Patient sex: F
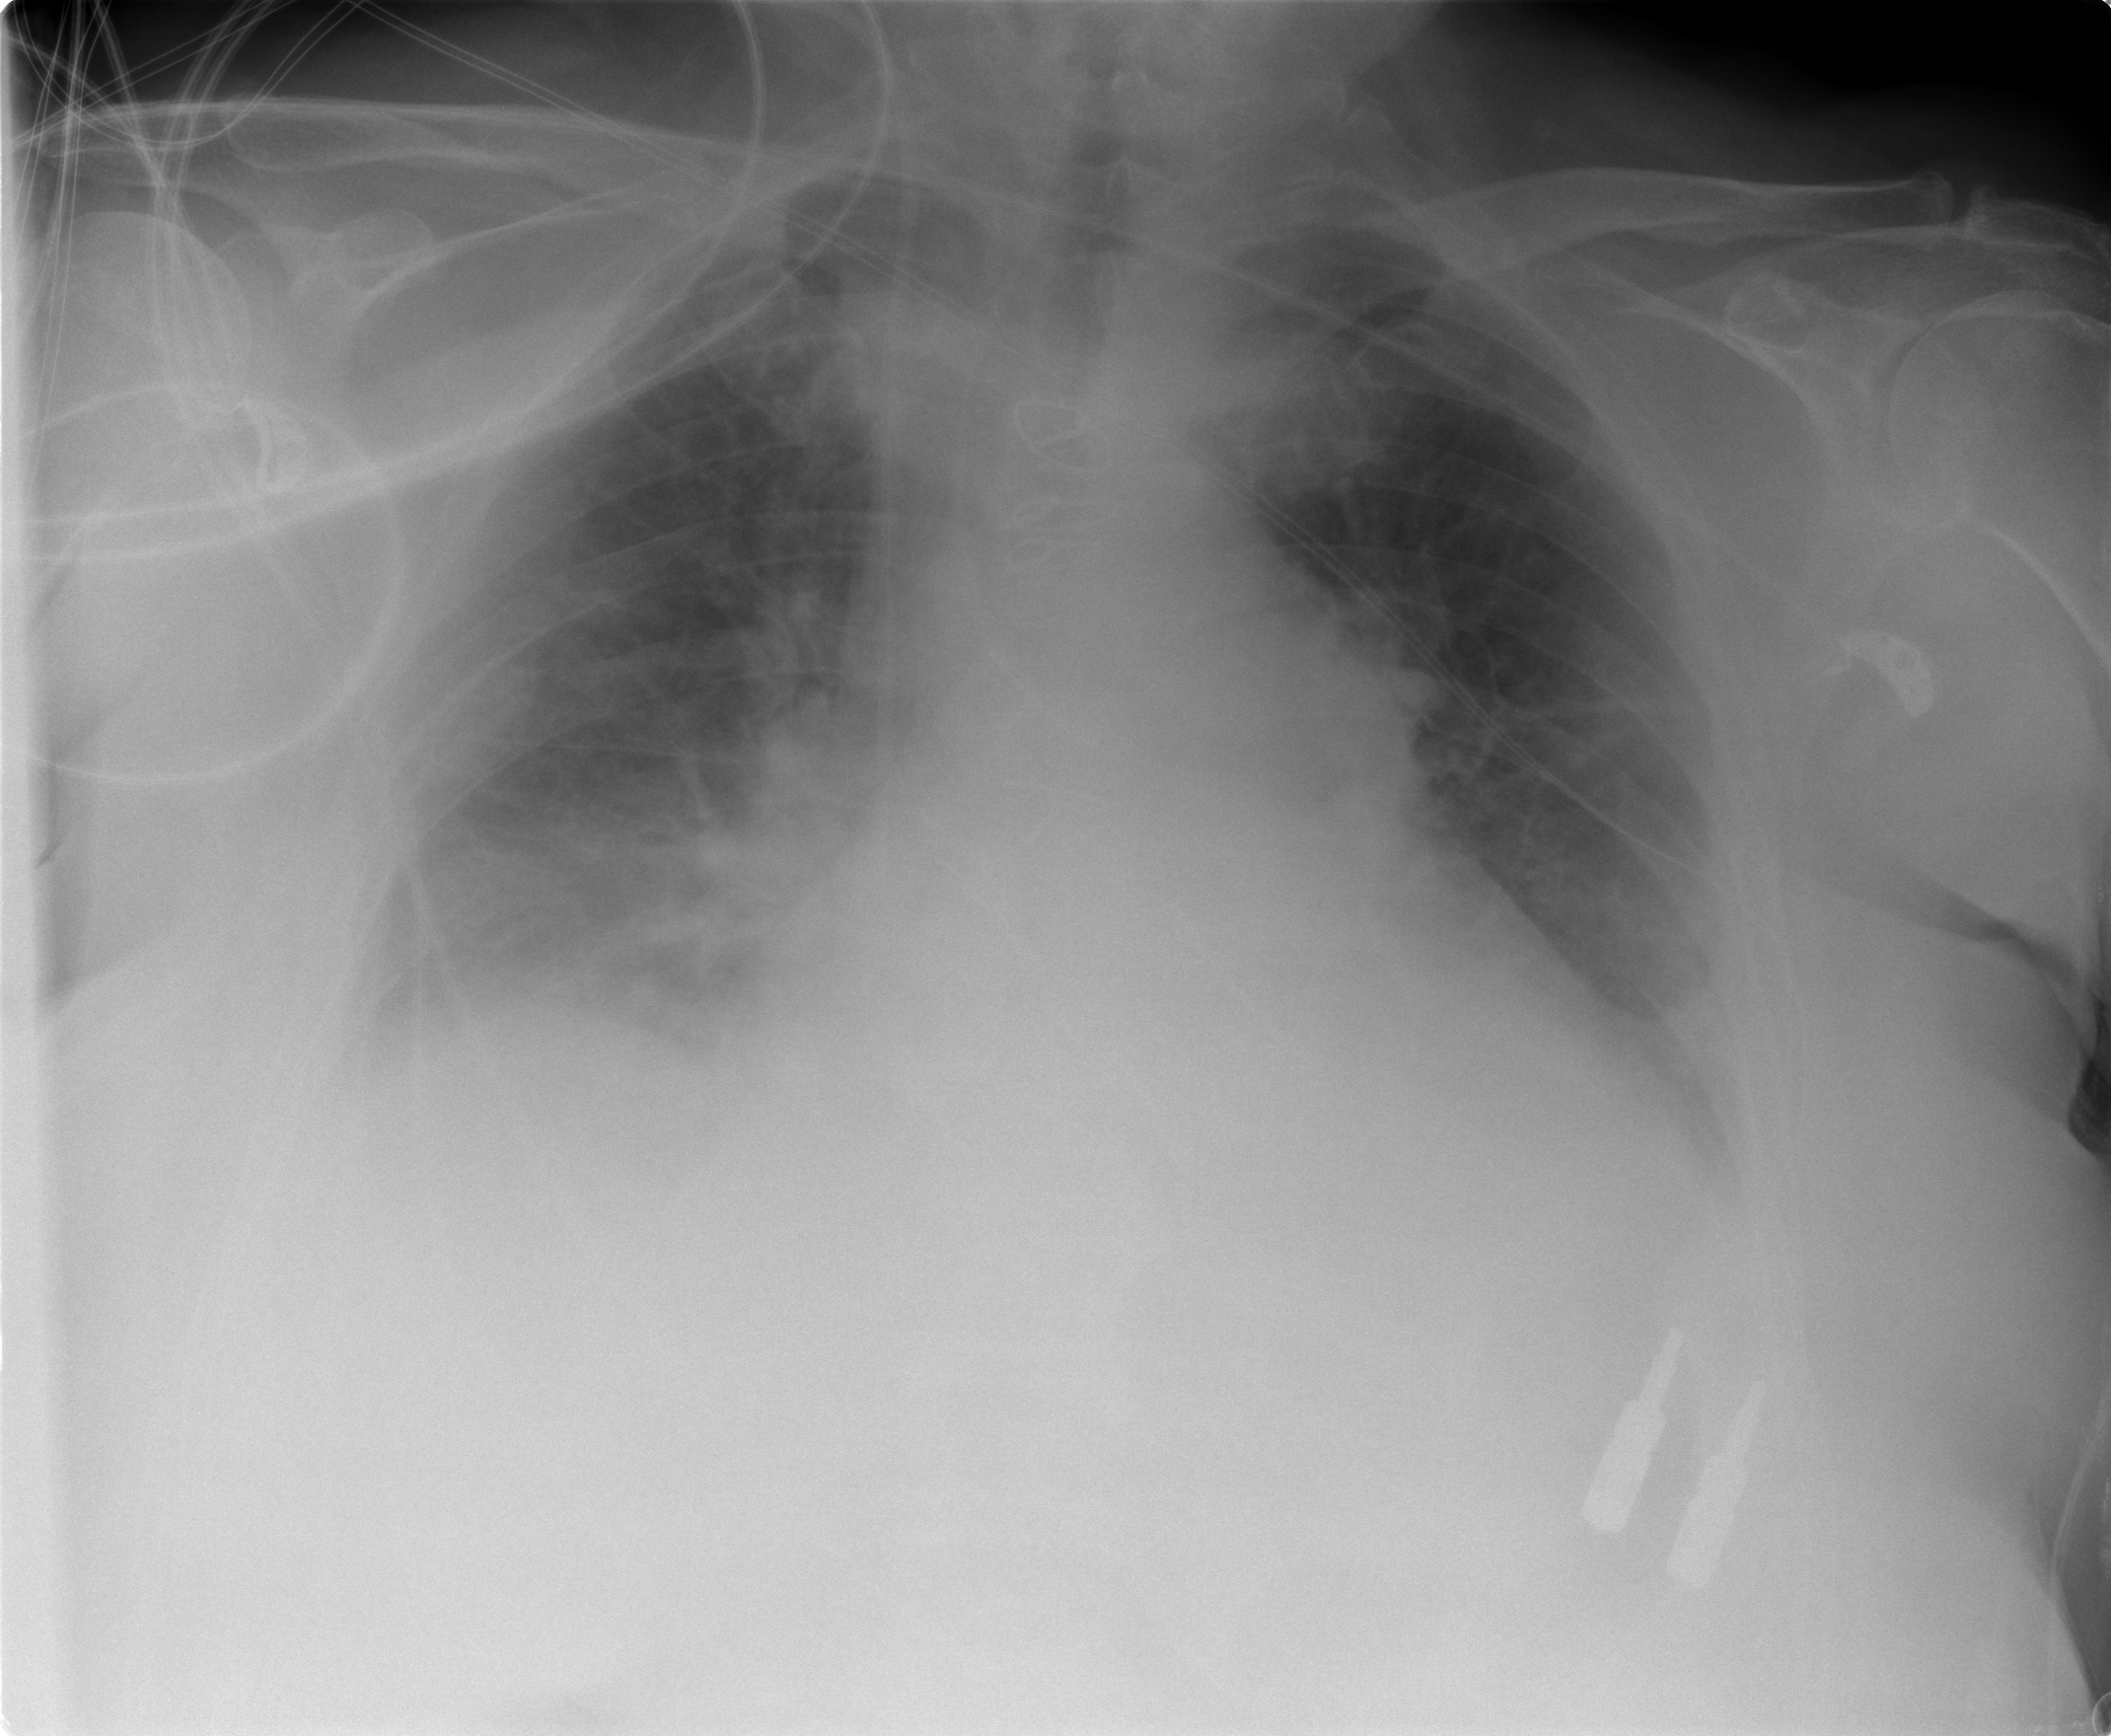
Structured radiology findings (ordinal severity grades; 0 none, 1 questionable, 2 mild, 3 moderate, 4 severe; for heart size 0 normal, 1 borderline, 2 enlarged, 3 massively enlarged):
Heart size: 2
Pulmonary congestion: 2
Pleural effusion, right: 2
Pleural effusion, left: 2
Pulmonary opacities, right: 0
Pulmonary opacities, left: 0
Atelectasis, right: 2
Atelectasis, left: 2